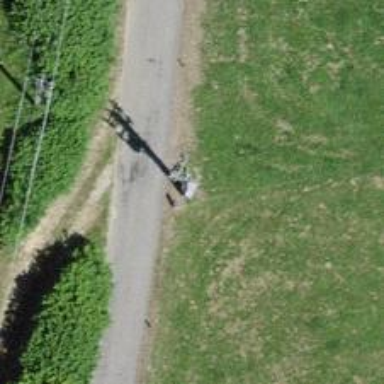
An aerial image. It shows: Minor power line.